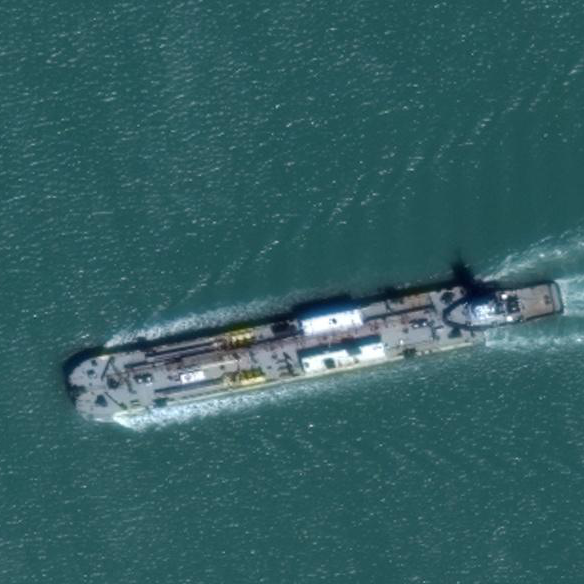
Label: Tank_ship